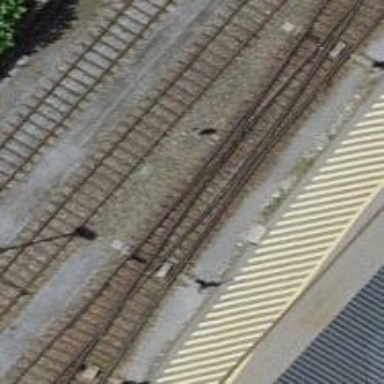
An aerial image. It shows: Railway switch.